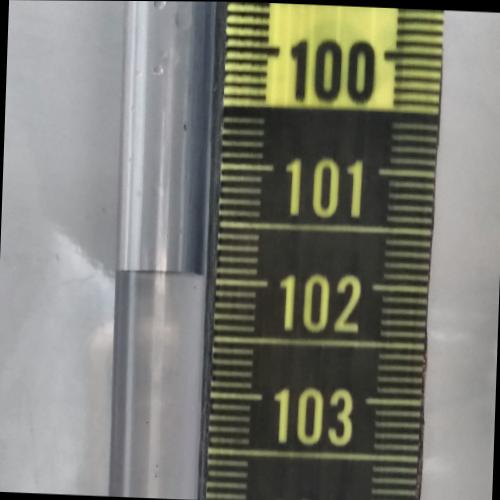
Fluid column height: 101.9 cm